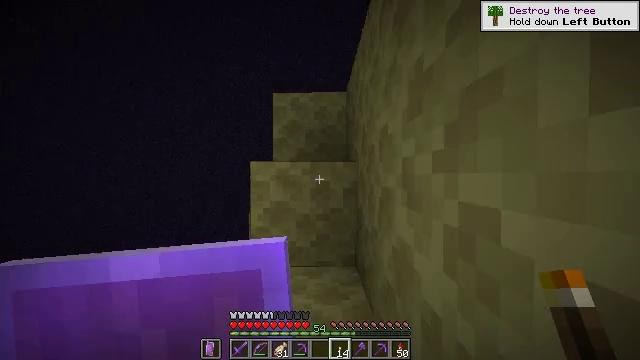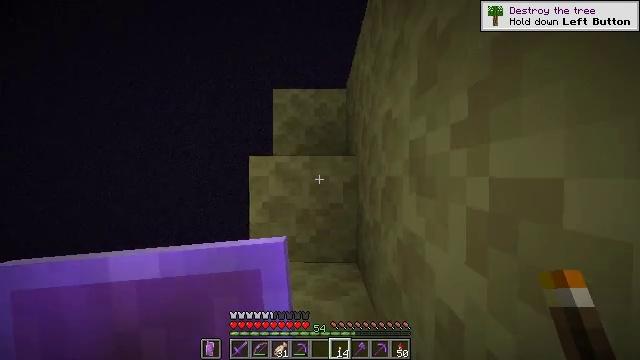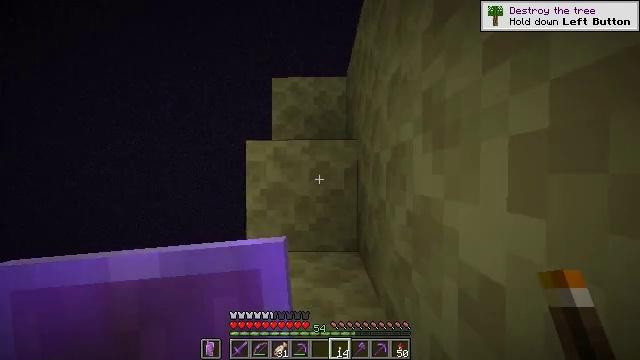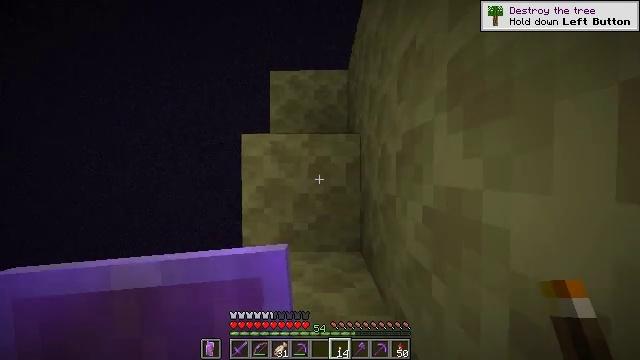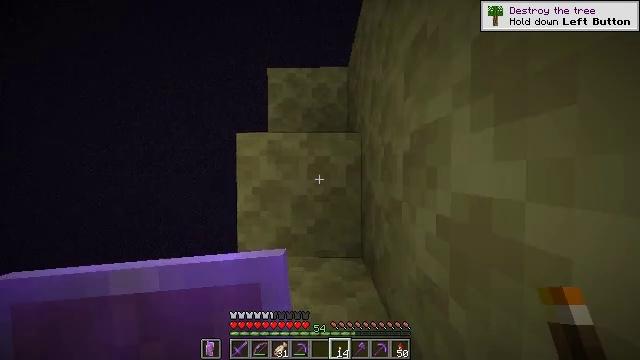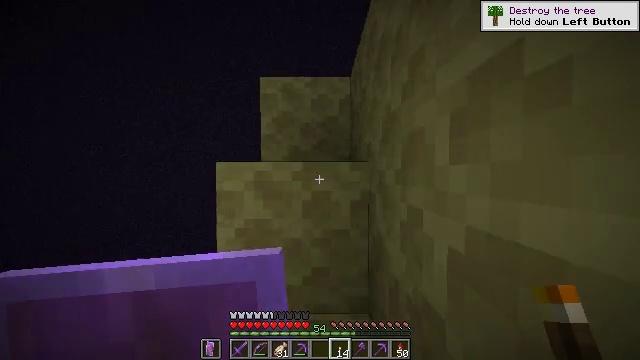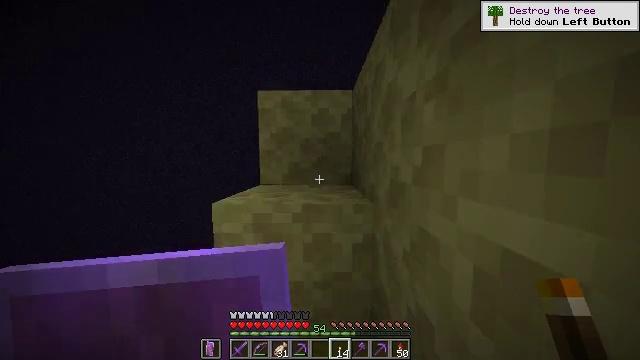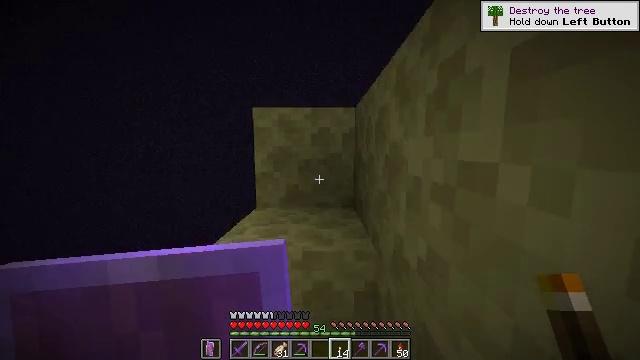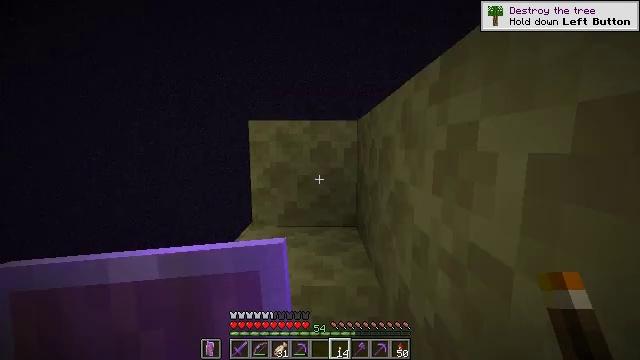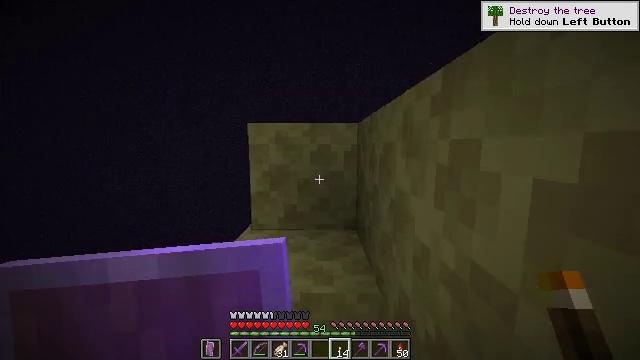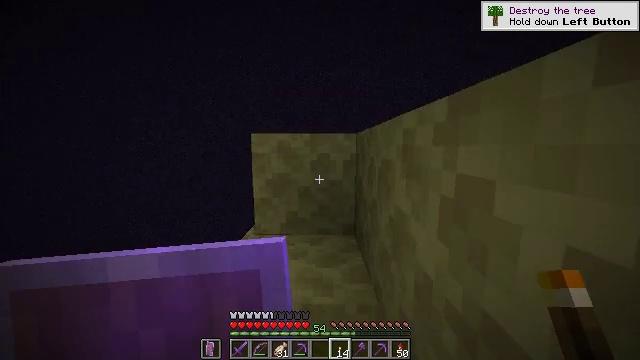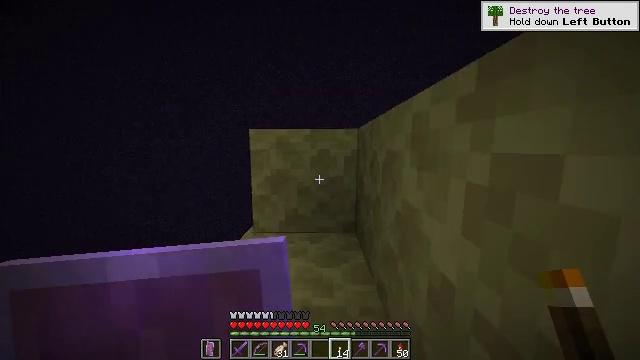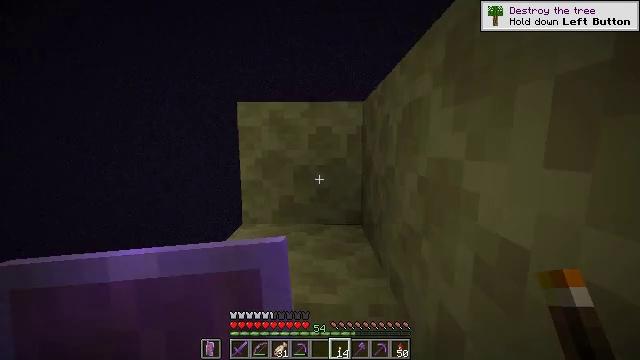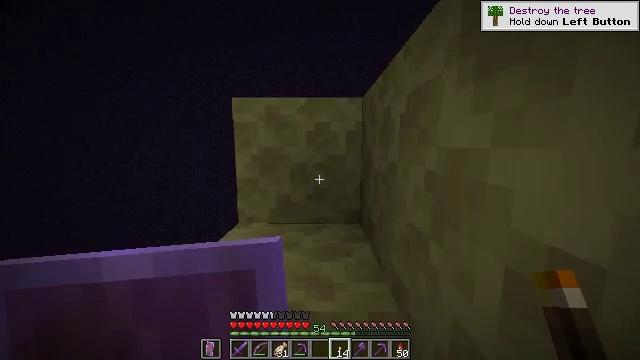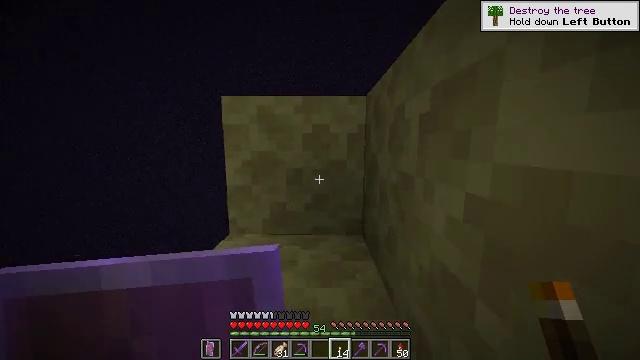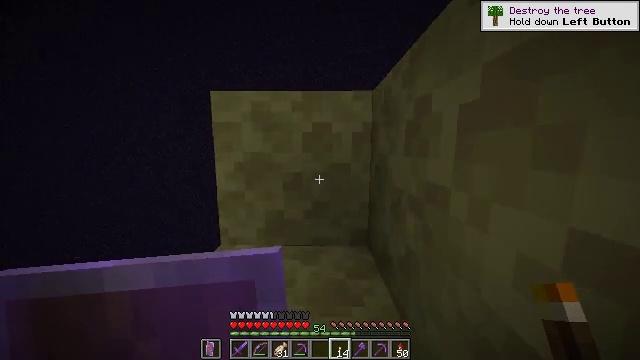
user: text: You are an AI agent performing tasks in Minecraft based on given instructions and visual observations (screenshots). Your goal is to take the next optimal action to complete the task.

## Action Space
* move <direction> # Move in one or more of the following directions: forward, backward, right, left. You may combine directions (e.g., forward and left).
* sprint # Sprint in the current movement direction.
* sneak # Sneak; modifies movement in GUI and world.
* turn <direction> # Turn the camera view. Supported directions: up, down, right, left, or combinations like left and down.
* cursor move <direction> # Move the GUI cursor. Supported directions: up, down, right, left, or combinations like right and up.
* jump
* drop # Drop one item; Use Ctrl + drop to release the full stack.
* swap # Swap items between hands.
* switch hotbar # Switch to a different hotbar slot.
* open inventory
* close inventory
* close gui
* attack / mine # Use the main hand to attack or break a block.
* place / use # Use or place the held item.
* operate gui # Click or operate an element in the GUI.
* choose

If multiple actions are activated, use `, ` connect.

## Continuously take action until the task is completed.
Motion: motion action
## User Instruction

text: Mine the end stone in the End dimension.
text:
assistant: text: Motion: move forward, sprint
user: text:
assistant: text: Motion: move forward, sprint
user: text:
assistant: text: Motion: move forward, sprint
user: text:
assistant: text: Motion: move forward, sprint
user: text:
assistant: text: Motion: move forward, sprint, jump
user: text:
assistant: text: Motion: move forward, sprint, turn down, jump
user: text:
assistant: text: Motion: move forward, sprint, turn down, jump
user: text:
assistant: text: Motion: move forward, sprint, jump
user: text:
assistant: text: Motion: move forward, sprint, jump
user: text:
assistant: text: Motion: move forward, sprint
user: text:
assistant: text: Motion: move forward, sprint
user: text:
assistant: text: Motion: move forward, sprint
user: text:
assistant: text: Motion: move forward, sprint
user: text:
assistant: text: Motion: move forward, sprint
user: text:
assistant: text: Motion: move forward, sprint
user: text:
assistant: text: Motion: move forward, sprint, jump
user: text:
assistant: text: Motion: move forward, sprint, turn right and down, jump
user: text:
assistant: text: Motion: move forward, sprint, turn right and down, jump
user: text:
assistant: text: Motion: move forward, sprint, turn right and down, jump
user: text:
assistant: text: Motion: move forward, sprint, turn right, jump
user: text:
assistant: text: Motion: move forward, sprint
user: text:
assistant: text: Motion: move forward, sprint, turn right
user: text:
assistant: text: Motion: move forward, sprint, turn right
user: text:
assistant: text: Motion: move forward, sprint, turn right and down
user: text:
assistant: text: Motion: move forward, sprint, turn right and down
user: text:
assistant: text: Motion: move forward, sprint, turn right and down
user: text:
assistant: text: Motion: move forward, sprint, turn right and down
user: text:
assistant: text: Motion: move forward, sprint, turn right, jump
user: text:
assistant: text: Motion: move forward, sprint, turn right, jump
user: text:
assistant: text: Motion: move forward, sprint, turn right and up, jump